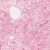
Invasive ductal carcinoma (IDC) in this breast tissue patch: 0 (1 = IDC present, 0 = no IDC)